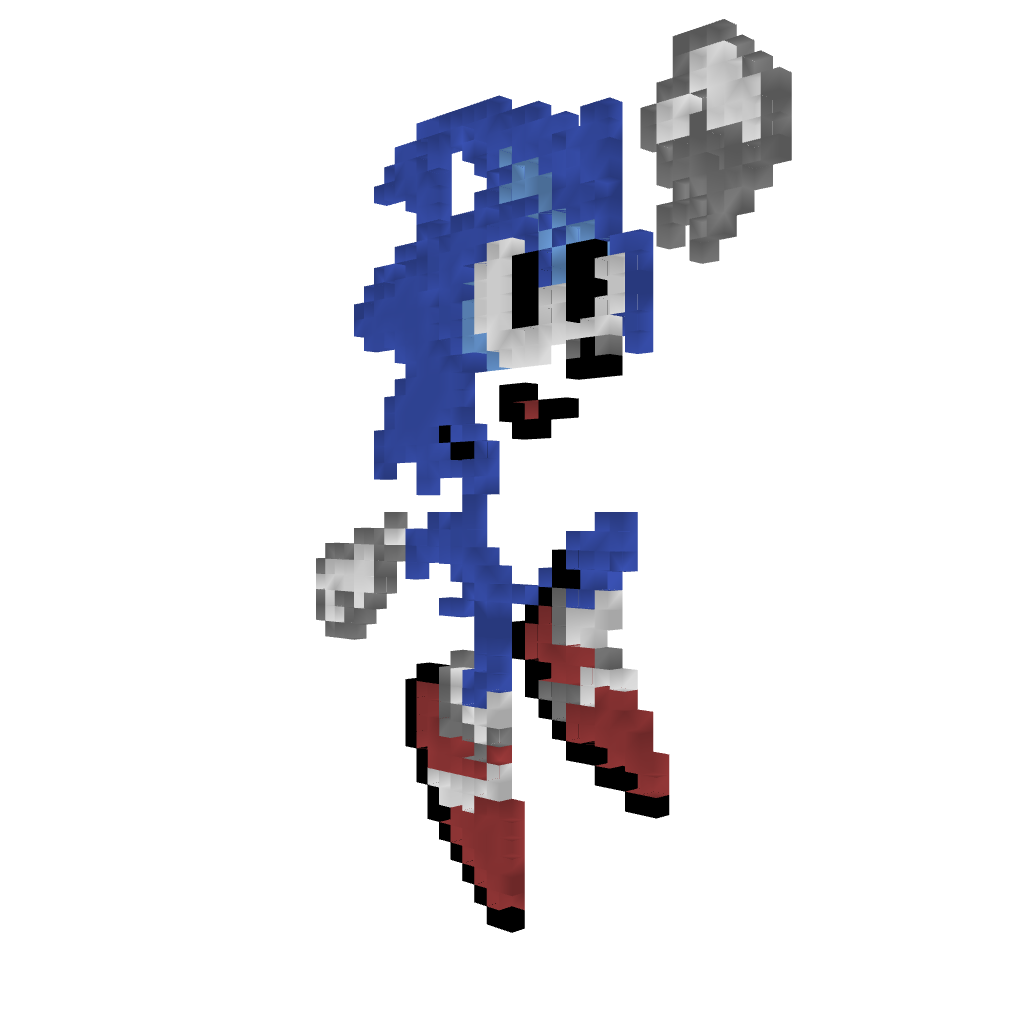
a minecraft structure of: Sonic from Sonic 2 bad low quality